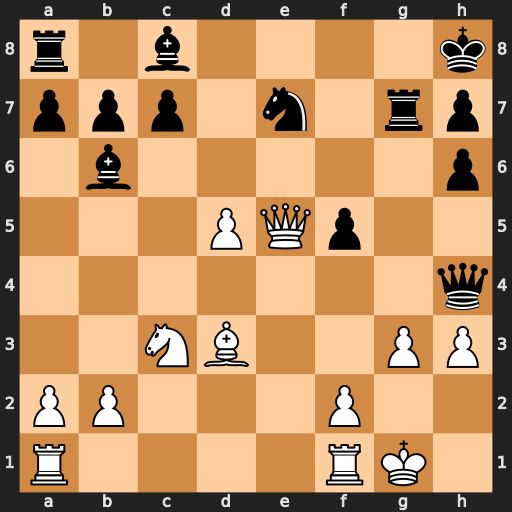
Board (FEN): r1b4k/ppp1n1rp/1b5p/3PQp2/7q/2NB2PP/PP3P2/R4RK1
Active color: w
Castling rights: -
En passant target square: -
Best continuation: Qxg7+ Kxg7 gxh4